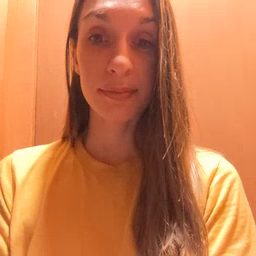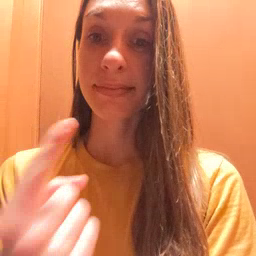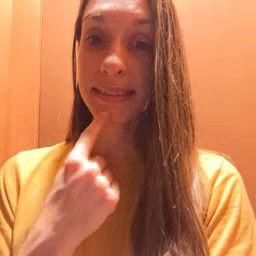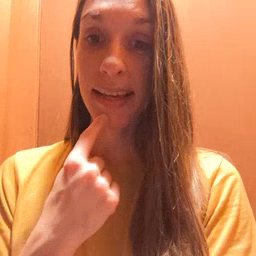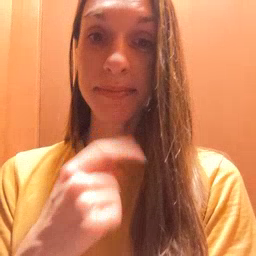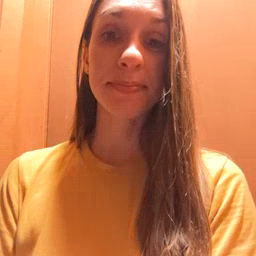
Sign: say